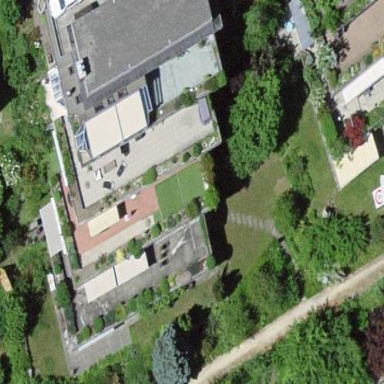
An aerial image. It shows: Terrace building.